Question: I have the following program, which executes a parser. This is developed in grappa (a fork of parboiled)
'''
package com.test;
import org.parboiled.Parboiled;
import org.parboiled.parserunners.BasicParseRunner;
import org.parboiled.parserunners.ParseRunner;
import org.parboiled.support.ParsingResult;
public final class SampleRun
{
public static void main(final String... args)
{
// 1. create a parser
final TestGrammar parser = Parboiled.createParser(TestGrammar.class);
// 2. create a runner
final ParseRunner<String> runner
= new BasicParseRunner<String>(parser.oneLine());
// 3. collect the result
@SuppressWarnings("deprecation")
final ParsingResult<String> result
= runner.run("sno101 snamegowtham");
// 4. success or not?
System.out.println(result.isSuccess());
}
}
'''
'''
package com.test;
import com.github.parboiled1.grappa.parsers.EventBusParser;
import org.parboiled.Rule;
import org.parboiled.support.Var;
import java.util.HashMap;
import java.util.Map;
public class TestGrammar
extends EventBusParser<String>
{
protected final Map<String, String> collectedValues
= new HashMap<String, String>();
protected final Var<String> var = new Var<String>();
Rule key()
{
return sequence(
firstOf(ignoreCase("sno"), ignoreCase("sname")),
var.set(match().toLowerCase()),
!collectedValues.containsKey(var.get())
);
}
Rule separator()
{
return optional(anyOf(":-*_ "));
}
Rule value()
{
return sequence(
oneOrMore(testNot(wsp()), ANY),
collectedValues.put(var.get(), match()) == null
);
}
Rule oneLine()
{
return join(sequence(key(), separator(), value()))
.using(oneOrMore(wsp()))
.min(2);
}
}
'''
But, I am getting the following error when I try to execute the above program.
'''
Exception in thread "main" java.lang.NoSuchMethodError: org.objectweb.asm.tree.ClassNode.<init>(I)V
at org.parboiled.transform.ParserClassNode.<init>(ParserClassNode.java:50)
at org.parboiled.transform.ParserTransformer.extendParserClass(ParserTransformer.java:93)
at org.parboiled.transform.ParserTransformer.transformParser(ParserTransformer.java:63)
at org.parboiled.Parboiled.createParser(Parboiled.java:64)
at com.test.SampleRun.main(SampleRun.java:15)
'''
I have the following
1. grappa-1.0.4.jar
2. asm-debug-all-5.0.3.jar
3. guava-18.0.jar
4. jitescript-0.4.0.jar
Here is my
'''
<project xmlns="http://maven.apache.org/POM/4.0.0" xmlns:xsi="http://www.w3.org/2001/XMLSchema-instance" xsi:schemaLocation="http://maven.apache.org/POM/4.0.0 http://maven.apache.org/xsd/maven-4.0.0.xsd">
<modelVersion>4.0.0</modelVersion>
<groupId>com.test</groupId>
<artifactId>parboiledprogram</artifactId>
<version>0.0.1-SNAPSHOT</version>
<build>
<sourceDirectory>src</sourceDirectory>
<plugins>
<plugin>
<artifactId>maven-compiler-plugin</artifactId>
<version>3.1</version>
<configuration>
<source>1.7</source>
<target>1.7</target>
</configuration>
</plugin>
</plugins>
</build>
<dependencies>
<dependency>
<groupId>com.github.parboiled1</groupId>
<artifactId>grappa</artifactId>
<version>1.0.4</version>
</dependency>
</dependencies>
</project>
'''
Note: I am using
---
---
I have noticed the following icon for 'asm-debug-all-5.0.3.jar', I am not sure what this icon means in eclipse juno.

1. Also, in the pom.xml of the dependency jitesscript-0.4.0.jar I have noticed relocation of the org.objectweb.asm package. However, the classes in that too contain the ClassNode(int) jitescript was updated is on 16-Apr-2014 whereas asm-debug-all-5.0.3 was on 24-May-2014
2. I have tried to remove jitescript.jar and updated the maven project and also cleaned and build it but still no use.
3. I have also tested this in KEPLER without using maven by manually including all the dependencies that are listed above. But still, I am getting the same error. This means that the problem was not with Maven but something else.
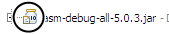
Answer: The error is due to the presence of 'dcevm.jar' present in my 'jre\lib\ext' folder. The jdk which I have used for the project contains the 'dcevm.jar' file and that this jar contains the package 'org.objectweb.asm.tree' which 'contains'ClassNode'with no constructor like ClassNode(int)'.
The jvm is using this jar instead of the jar file in the maven dependencies i.e. if there are classes that are present in any of the jar files in the JRE system library used by the project, they override the classes present in the maven jars.
Therefore, I have deleted the 'dcevm.jar' from the 'jre\lib\ext' and then in my eclipse preferences, I have changed the execution environment to a new one (to my jdk path, 'jdk1.7.0_13') and used at is default.
Such errors occur clearly because of different versions of jar files containing the class. To identify them:
1. First, search for the class (ex. ClassNode) in the eclipse Open Type (Ctrl+Shift+T) and you'll find different files with same classname and package too. You can also see where they are located.
2. Open each one and check in which the method is not found. Eliminate it.
Note: If the class is present in JRE system library, then this is likely to override the one in the maven dependency.